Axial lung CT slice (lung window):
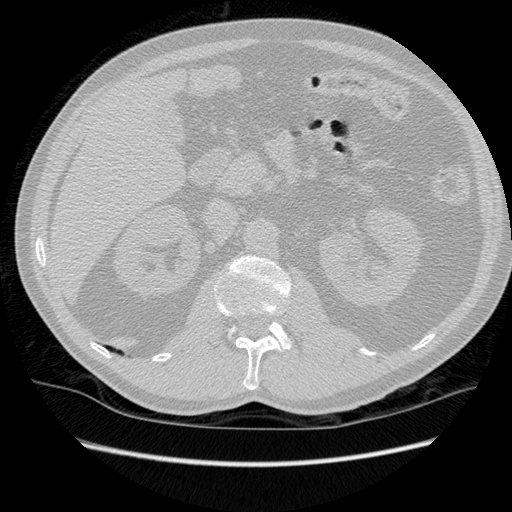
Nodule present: no